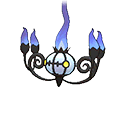
Pok\u00e9mon: chandelure